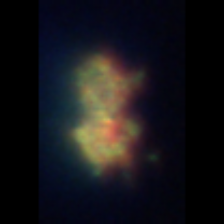
Taxon: Unknown_detritus
Group: Unknown